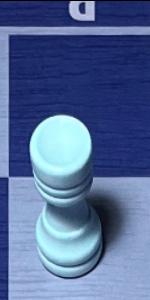
Label: Rook_White